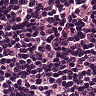
Metastatic tissue present: no